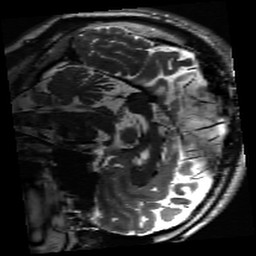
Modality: inplaneT2
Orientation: sagittal